Question: I'm suddenly getting these errors when I try to build:

It's saying 'MenuViewController' is an unknown type. But it's very clearly there and even imported. It's in Compile Sources, and I tried a "Clean", "Clean Build Folder", quit Xcode, reboot, etc.
What is going on in this case? I can also command click the import statement's class name and it jumps to the file. It's also saying unknown type MenuViewController when it's a FavoritesViewController in the third property...
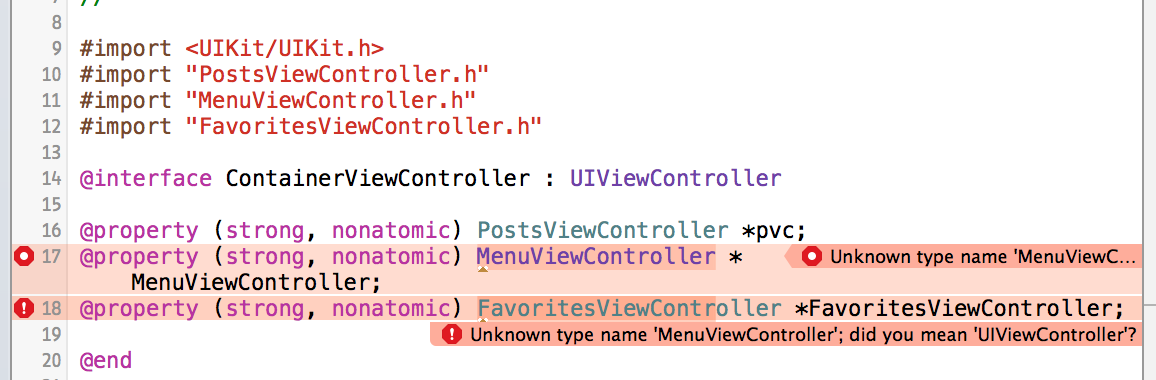
Answer: I've seen this happen when there are circular references between .h files. '#import' prevents the file from being included twice, but it sometimes means that classes aren't declared exactly where you expect. Here's what happens:
ClassA.m:
'''
#import "ClassA.h"
...
'''
ClassA.h
'''
#import "ClassB.h"
@interface ClassA : ClassB
@end
'''
ClassB.h
'''
#import "ClassA.h"
@interface ClassB
@property (nonatomic) ClassA *classA;
@end
'''
1. ClassA.m imports ClassA.h.
2. ClassA.h imports ClassB.h before declaring ClassA.
3. ClassB.h imports ClassA.h, but it's already been imported, so this is ignored.
4. ClassB tries to use ClassA, but it's not declared yet.
What I usually do is to '#import' just the base class in the .h file, forward declare any types needed by the class interface, and '#import' the rest of the .h files in the .m file:
ClassA.m:
'''
#import "ClassA.h"
#import "ClassB.h"
...
'''
ClassA.h
'''
#import "ClassB.h"
@interface ClassA : ClassB
@end
'''
ClassB.h
'''
@class ClassA;
@interface ClassB
@property (nonatomic) ClassA *classA;
@end
'''